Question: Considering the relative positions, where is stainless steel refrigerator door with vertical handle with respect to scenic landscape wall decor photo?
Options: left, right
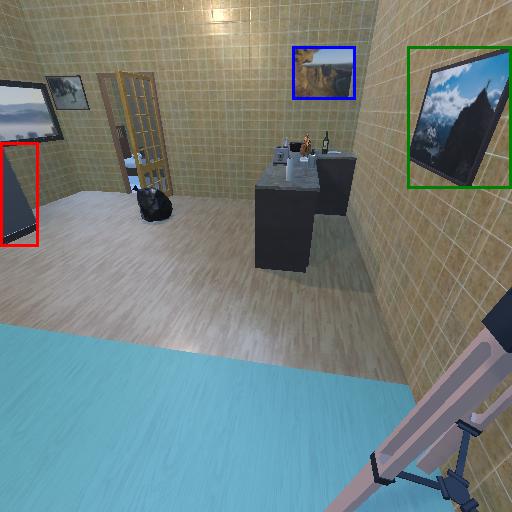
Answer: left